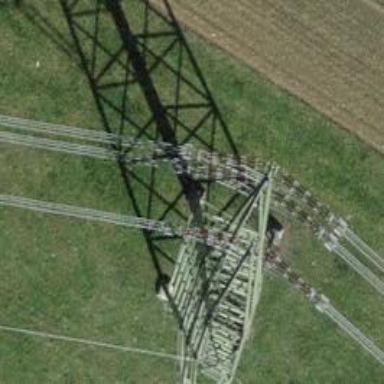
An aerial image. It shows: Triple and double wires power line.